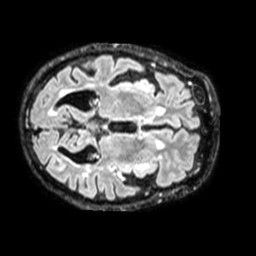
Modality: FLAIR
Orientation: axial
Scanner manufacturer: philips
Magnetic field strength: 1.5 T
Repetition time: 4.8 s
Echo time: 0.3547 s